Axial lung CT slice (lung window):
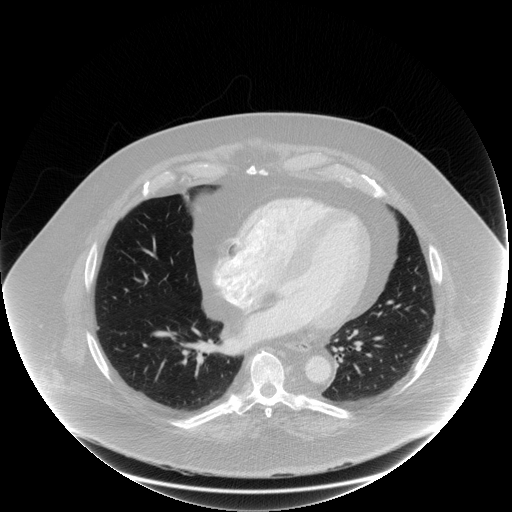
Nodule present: no